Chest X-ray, PA view. Patient: 56 years old, sex M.
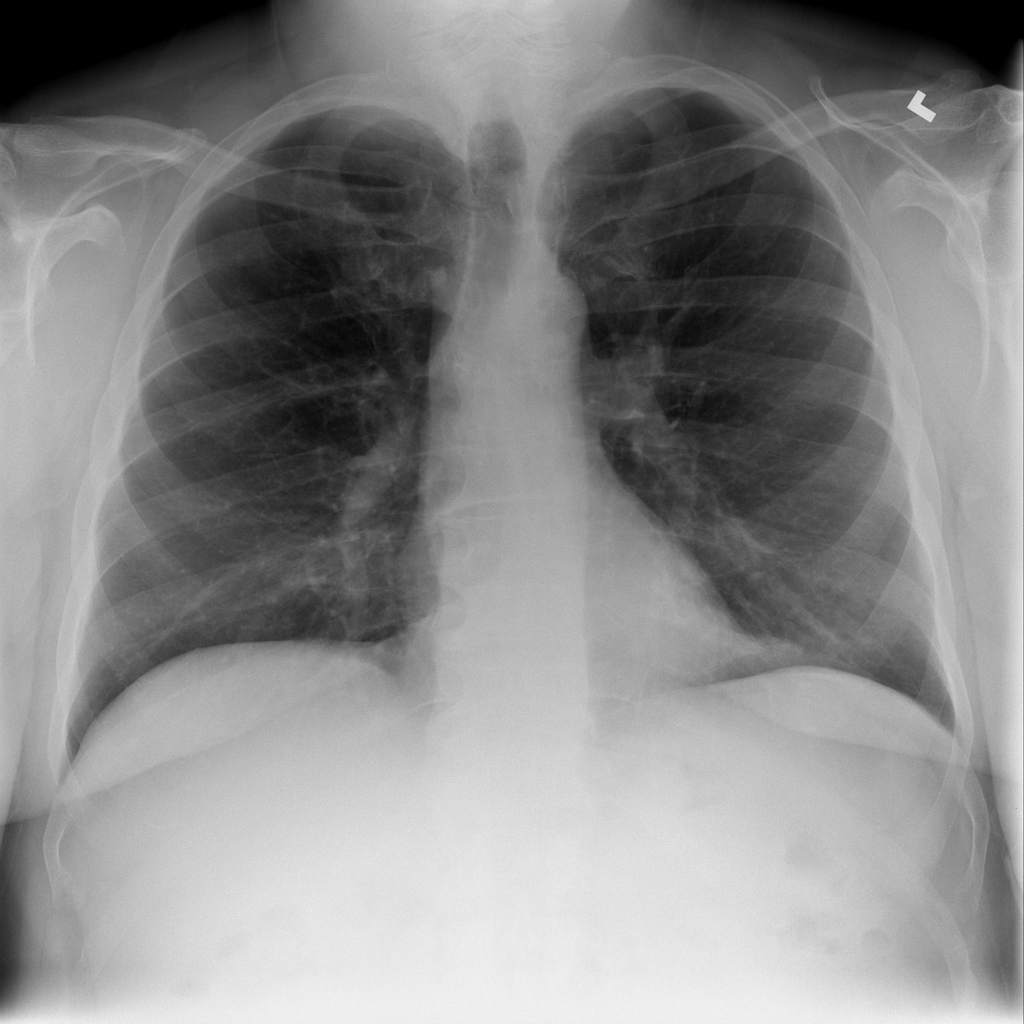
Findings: Atelectasis